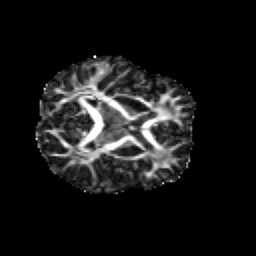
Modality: FA
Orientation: axial
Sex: male
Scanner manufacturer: siemens
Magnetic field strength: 3 T
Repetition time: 5 s
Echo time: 0.071 s